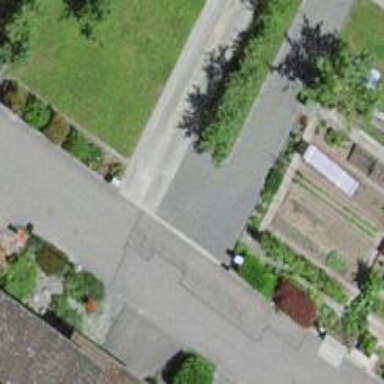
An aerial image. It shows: Living street.